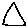
Label: triangle